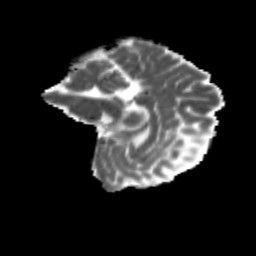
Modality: MD
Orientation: sagittal
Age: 49
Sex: female
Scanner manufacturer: siemens
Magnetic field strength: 3 T
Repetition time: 4.71 s
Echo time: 0.0906 s